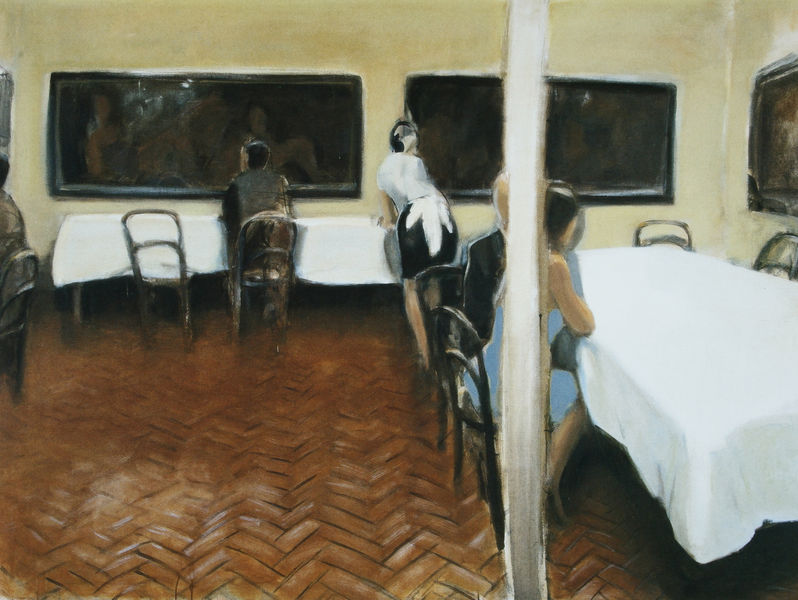
Titel: Speisesaal
Künstler: Wolfgang Müller-Jakob
Institution: Privatbesitz
Schlagwörter: blau, gemälde, weiß, frauen, ocker, braun, fenster, frau, kleid, licht, raum, schwarz, stuhl, stühle, tisch, tische, schleife, wand, falten, rahmen, tischtuch, boden, interieur, beine, schürze, bilder, parkett, besucher, gäste, glanz, fugen, restaurant, tischbeine, bedienung, kellnerin, thonet, tischdecken